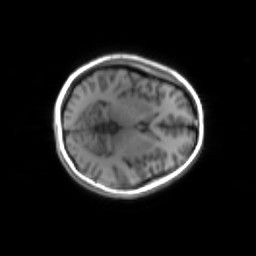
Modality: inplaneT1
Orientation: axial
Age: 26
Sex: female
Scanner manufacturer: siemens
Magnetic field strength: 3 T
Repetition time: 1.2 s
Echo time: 0.00251 s